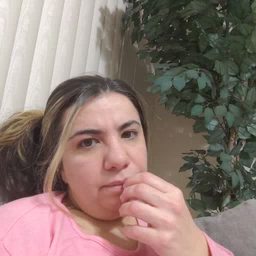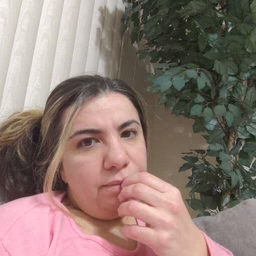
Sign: orange